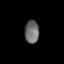
Tissue: skin
Cell type: Epithelial cells
Senescence score: 0.7752
Nuclear area (px): 321
Mean DAPI intensity: 107.869